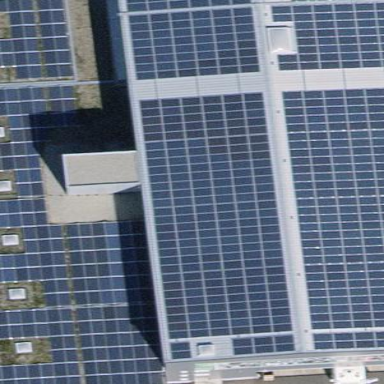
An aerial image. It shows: Solar power generator using photovoltaic panels.